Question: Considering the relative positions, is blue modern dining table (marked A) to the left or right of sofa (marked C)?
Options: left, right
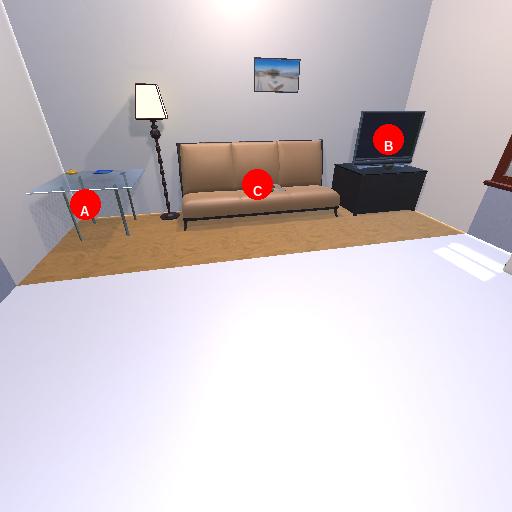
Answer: left